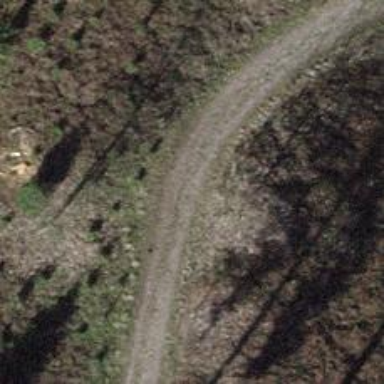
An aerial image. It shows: Gravel track with grade3 tracktype.